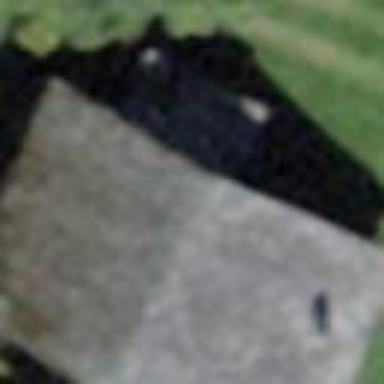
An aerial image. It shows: Barn.